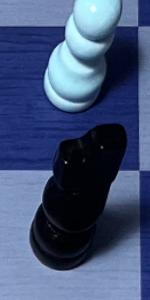
Label: Knight_Black